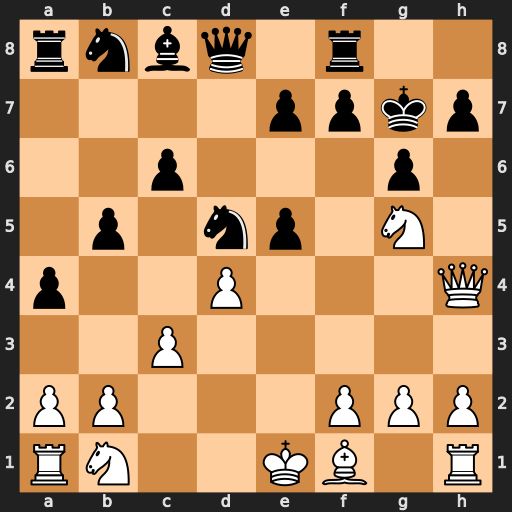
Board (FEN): rnbq1r2/4ppkp/2p3p1/1p1np1N1/p2P3Q/2P5/PP3PPP/RN2KB1R
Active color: w
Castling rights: KQ
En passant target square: -
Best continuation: Qxh7+